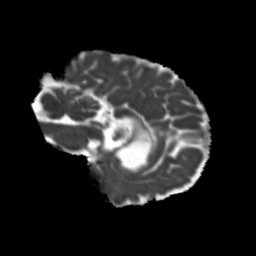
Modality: MD
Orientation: sagittal
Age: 46
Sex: male
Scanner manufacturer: siemens
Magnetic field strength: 3 T
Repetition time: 5.25 s
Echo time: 0.08 s